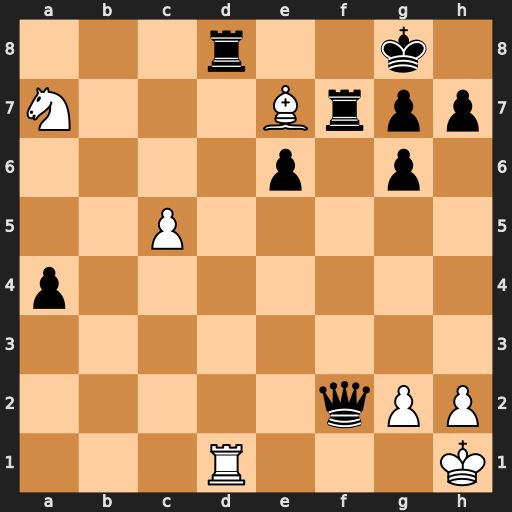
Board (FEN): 3r2k1/N3Brpp/4p1p1/2P5/p7/8/5qPP/3R3K
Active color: w
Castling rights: -
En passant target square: -
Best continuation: Rxd8+ Rf8 Rxf8+ Qxf8 Bxf8